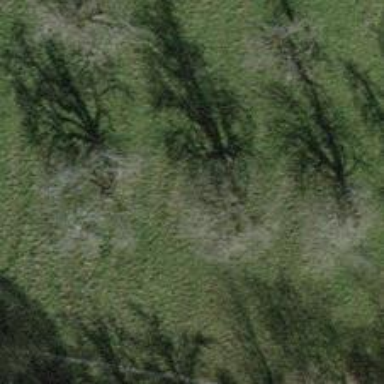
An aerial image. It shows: Single tag "natural: tree."